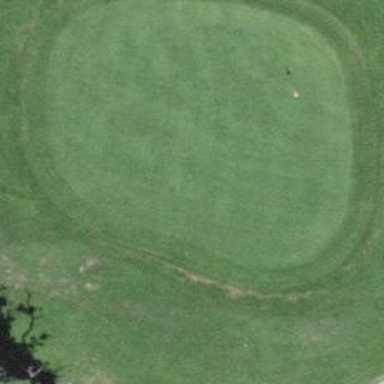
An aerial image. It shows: Picturesque green golfing area with grass land use.